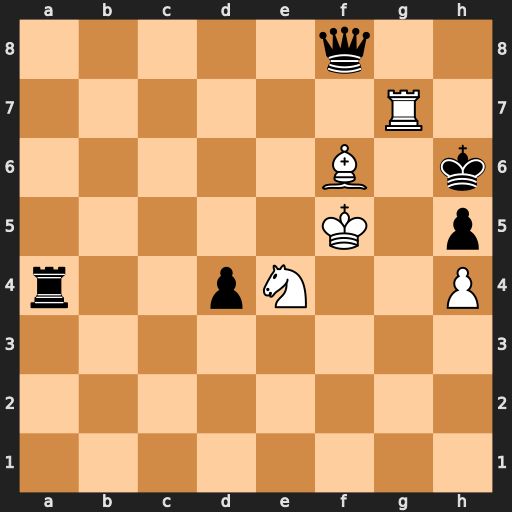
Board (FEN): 5q2/6R1/5B1k/5K1p/r2pN2P/8/8/8
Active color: w
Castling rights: -
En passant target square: -
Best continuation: Rg6+ Kh7 Ng5#